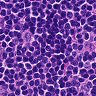
Metastatic tissue present: no